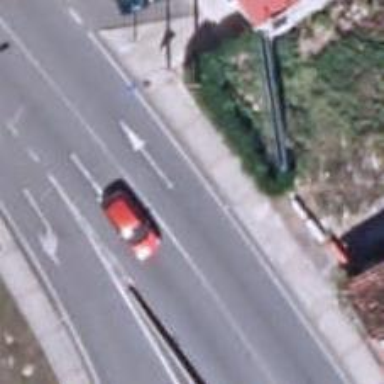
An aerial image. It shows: Secondary road with asphalt surface.